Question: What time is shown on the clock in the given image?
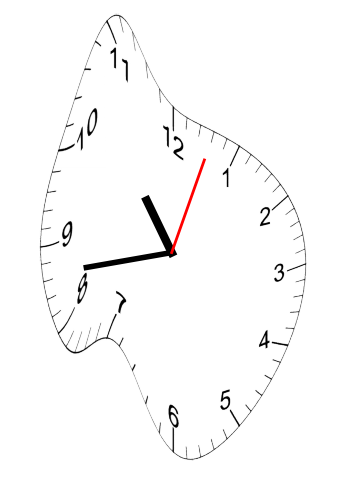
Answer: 10:43:03